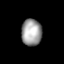
Tissue: lung
Cell type: Endothelial cells
Senescence score: 0.5462
Nuclear area (px): 532
Mean DAPI intensity: 158.786